Field crop: maize
Growth stage: 2
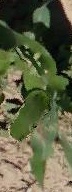
Species: maize